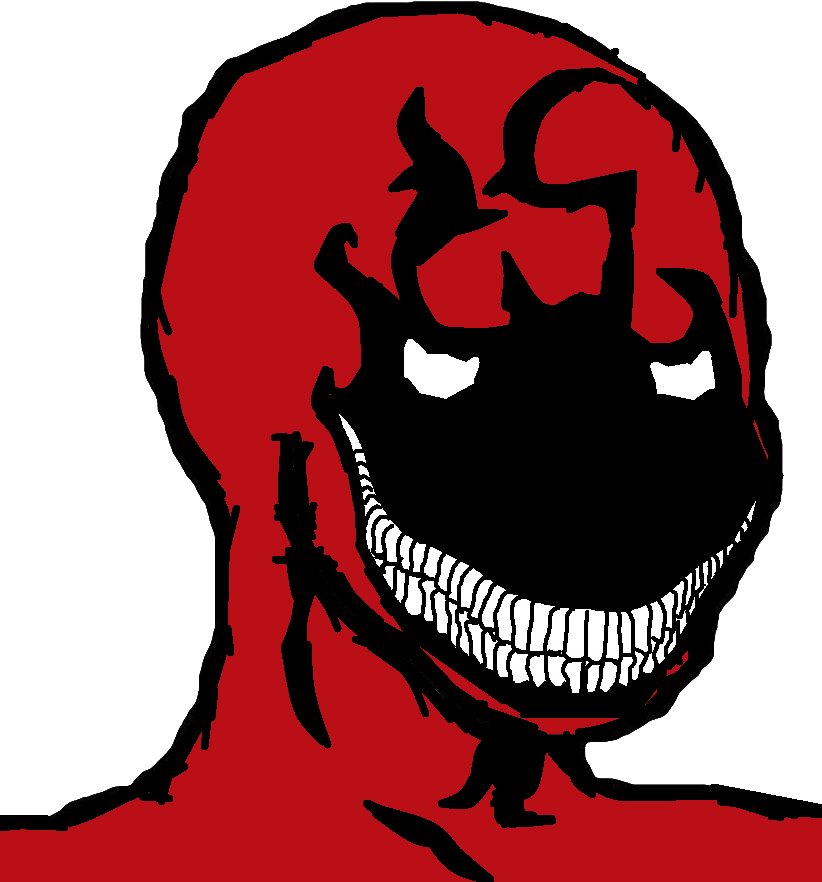
Label: 5_Oomer